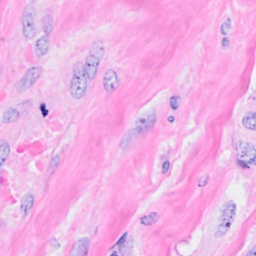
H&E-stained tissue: Breast